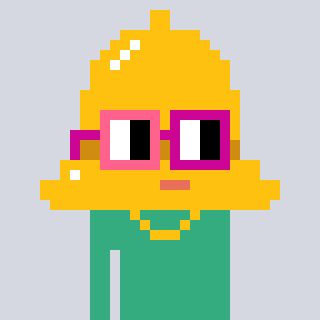
a pixel art character with square pink and red glasses, a bell-shaped head and a teal-colored body on a cool background